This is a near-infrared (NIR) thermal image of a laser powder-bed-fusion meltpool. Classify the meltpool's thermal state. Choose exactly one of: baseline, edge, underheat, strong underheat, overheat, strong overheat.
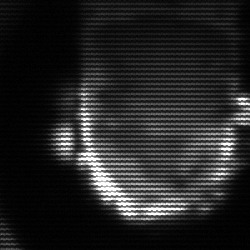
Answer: baseline